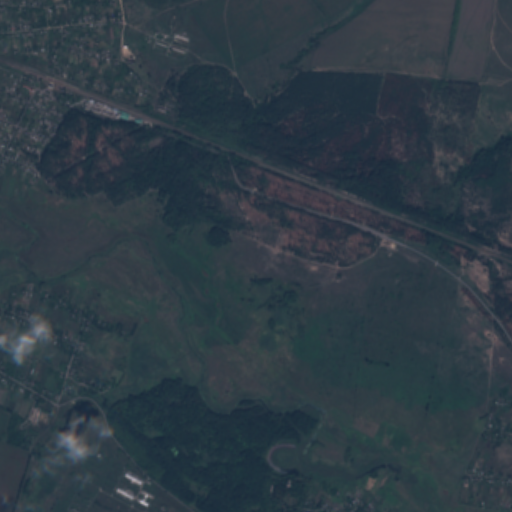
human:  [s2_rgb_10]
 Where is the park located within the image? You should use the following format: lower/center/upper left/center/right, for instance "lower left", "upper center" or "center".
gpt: The park is located in the lower left of the image.
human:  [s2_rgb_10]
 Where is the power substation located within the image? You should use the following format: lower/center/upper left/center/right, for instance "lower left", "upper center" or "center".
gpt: The power substation is located in the upper left of the image.
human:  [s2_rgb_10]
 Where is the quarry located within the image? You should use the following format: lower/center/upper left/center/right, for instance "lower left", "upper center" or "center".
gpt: There is no quarry in the image.